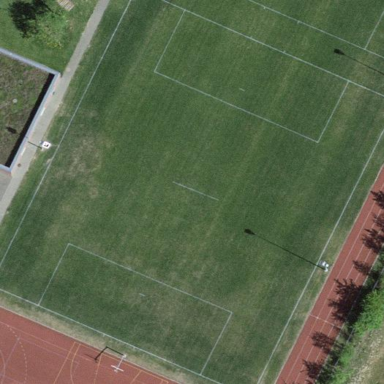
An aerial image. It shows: Grassy pitch for various sports activities.